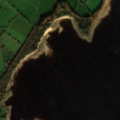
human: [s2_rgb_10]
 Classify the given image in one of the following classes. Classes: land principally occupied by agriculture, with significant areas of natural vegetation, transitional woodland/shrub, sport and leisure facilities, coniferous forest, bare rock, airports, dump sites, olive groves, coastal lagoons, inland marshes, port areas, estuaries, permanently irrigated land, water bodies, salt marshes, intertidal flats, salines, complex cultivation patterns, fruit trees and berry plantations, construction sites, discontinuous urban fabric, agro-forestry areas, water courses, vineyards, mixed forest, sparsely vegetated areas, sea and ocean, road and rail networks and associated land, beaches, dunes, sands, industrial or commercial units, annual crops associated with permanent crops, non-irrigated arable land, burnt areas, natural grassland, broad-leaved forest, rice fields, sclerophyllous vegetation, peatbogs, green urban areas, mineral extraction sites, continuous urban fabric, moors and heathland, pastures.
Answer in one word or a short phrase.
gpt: pastures, water bodies